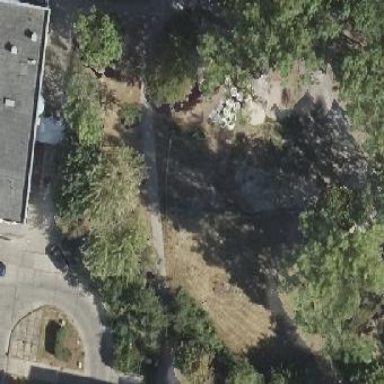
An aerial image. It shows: Playground area for leisure land.